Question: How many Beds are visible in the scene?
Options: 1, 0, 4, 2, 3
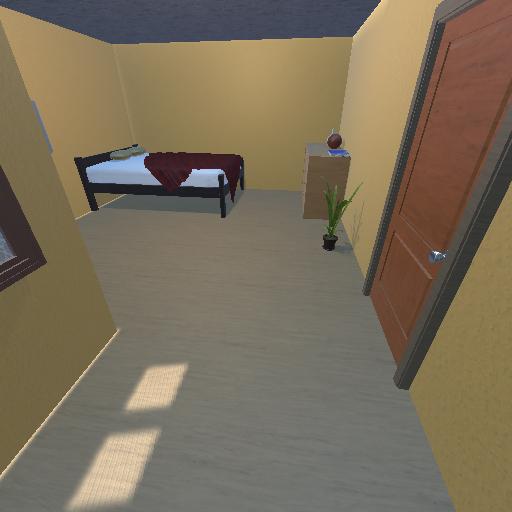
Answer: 1